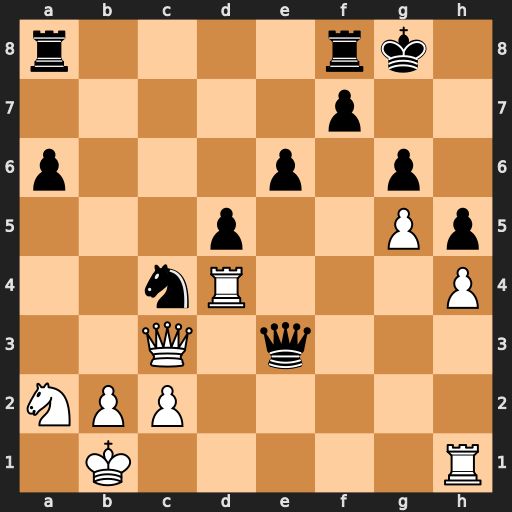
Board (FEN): r4rk1/5p2/p3p1p1/3p2Pp/2nR3P/2Q1q3/NPP5/1K5R
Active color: w
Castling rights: -
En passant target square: -
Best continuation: Rxc4 Qxc3 Rxc3